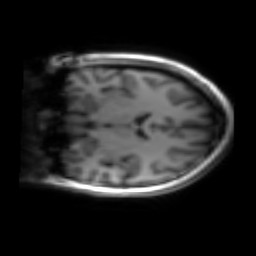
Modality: inplaneT1
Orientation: coronal
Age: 26
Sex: female
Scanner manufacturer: siemens
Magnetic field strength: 3 T
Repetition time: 1.2 s
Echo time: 0.00251 s